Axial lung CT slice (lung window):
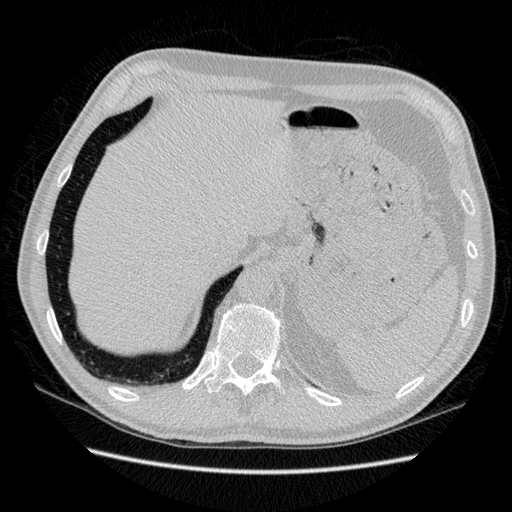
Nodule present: no